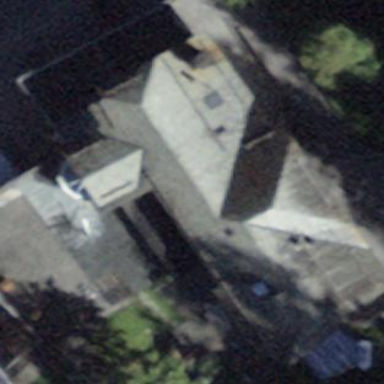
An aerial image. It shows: Building with tile roof.